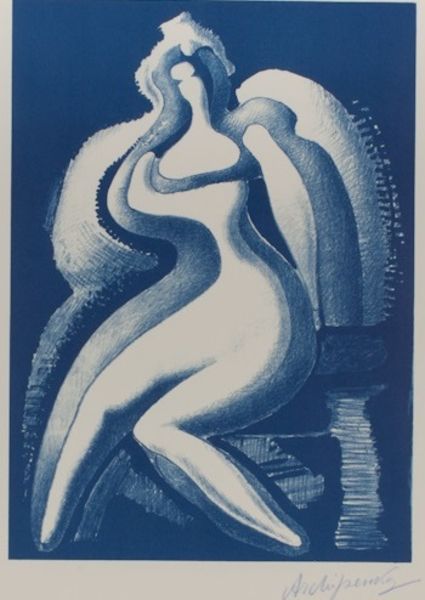
Titel: Coquette, Coquette
Künstler: Alexander Archipenko
Standort: Amherst (Massachusetts, USA)
Institution: Mead Art Museum, Amherst College
Schlagwörter: blue, white, arm, bench, dress, face, female, grey, hair, modern, portrait, seated, sitting, woman, print, angel, nude, head, eyes, paper, cubist, shadow, books, breast, abstract, human, arms, neck, detail, hips, form, legs, breasts, chest, brush, figure, picasso, flow, stylized, body, stomach, curves, knee, leg, representation, archipenko, negative space, boobs, hair', circular, curvy, melancholic, limbs, thick, waist, thivk, wing-like, magueritte